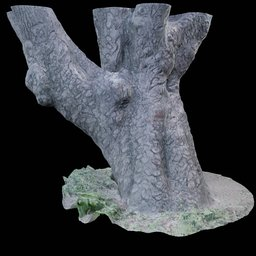
Label: nature